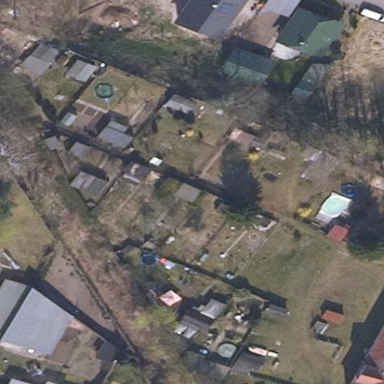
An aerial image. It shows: Area designated for allotments.